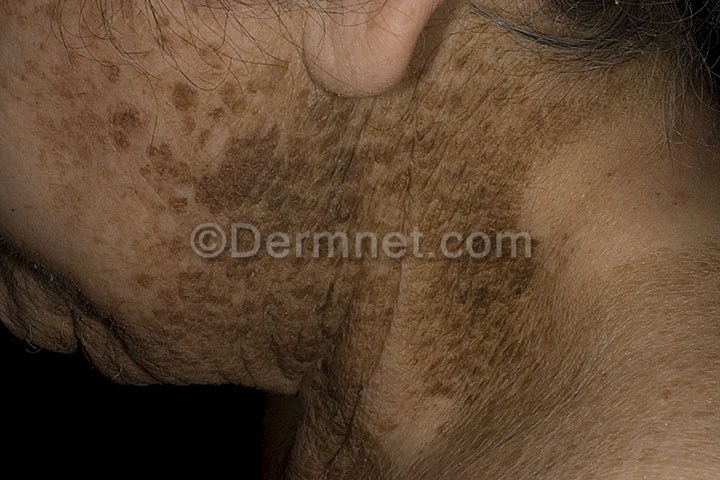
Disease: Eczema Photos